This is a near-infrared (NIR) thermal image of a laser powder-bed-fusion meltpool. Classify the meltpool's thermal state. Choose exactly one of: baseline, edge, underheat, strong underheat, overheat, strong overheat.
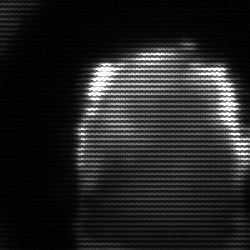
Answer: baseline